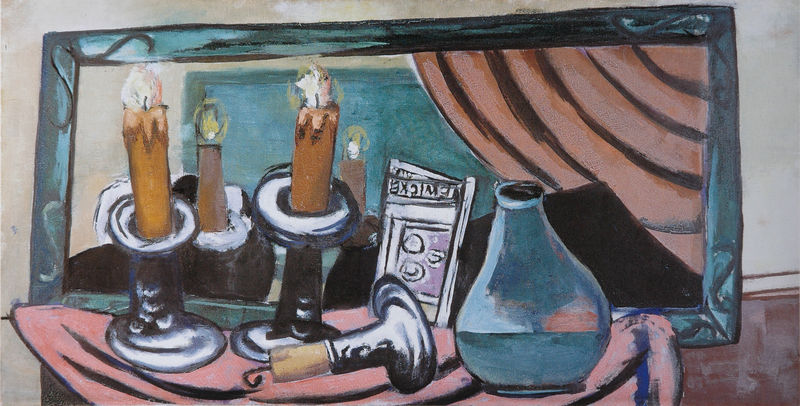
Titel: Stilleben mit gestürzter Kerze
Künstler: Max Beckmann
Standort: Karlsruhe
Institution: Staatliche Kunsthalle
Schlagwörter: blau, feuer, wasser, gelb, grün, ocker, glas, grau, licht, orange, raum, schwarz, tisch, türkis, zimmer, expressionismus, flasche, wand, falten, rahmen, silber, spiegel, tischdecke, vorhang, spiegelung, decke, rosa, krug, stilleben, stillleben, vase, deutschland, papier, wohnzimmer, spiegelbild, gardine, kerze, kerzen, leuchter, flamme, flammen, kontur, zeitung, konturen, spiegelverkehrt, beckmann, kerzenständer, karaffe, wachs, kerzenhalter, reflektion, kühl, ständer, lich, korken, umgefallen, docht, decken, spieglung, umgekippt, flyer, max beckmann, tsichdecke, wasserflasche, deckend